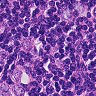
Metastatic tissue present: yes